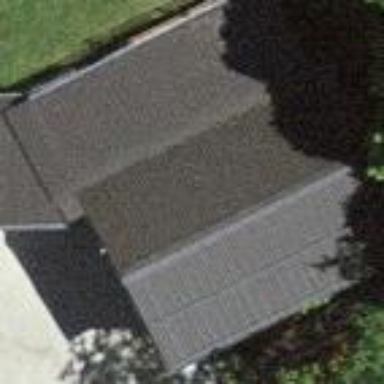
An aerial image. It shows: Shed.